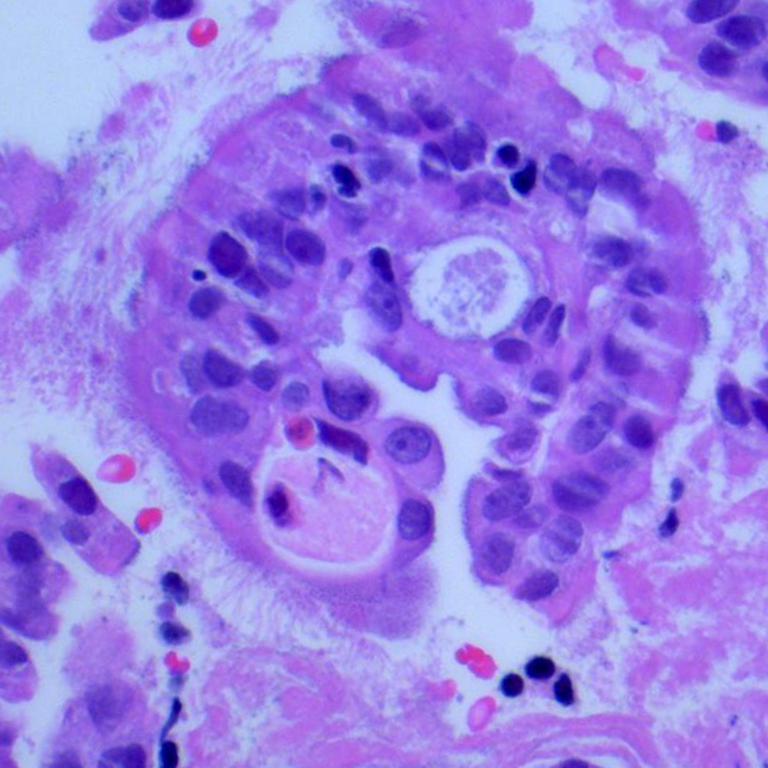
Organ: lung
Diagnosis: adenocarcinomas